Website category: sports
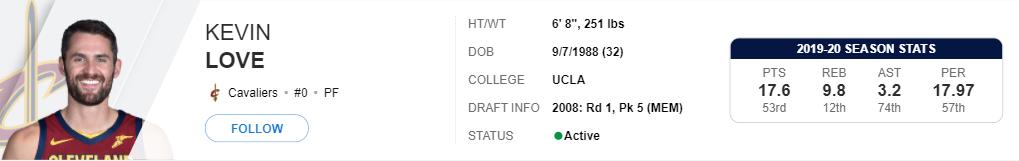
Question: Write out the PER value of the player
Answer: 17.97

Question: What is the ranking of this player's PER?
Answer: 57th

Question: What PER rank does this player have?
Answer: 57th

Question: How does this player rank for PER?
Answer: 57th

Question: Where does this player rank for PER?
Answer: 57th

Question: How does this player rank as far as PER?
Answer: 57th

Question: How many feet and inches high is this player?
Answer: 6' 8"

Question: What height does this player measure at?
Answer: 6' 8"

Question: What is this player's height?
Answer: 6' 8"

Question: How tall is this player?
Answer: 6' 8"

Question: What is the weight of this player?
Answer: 251 lbs

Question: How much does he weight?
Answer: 251 lbs

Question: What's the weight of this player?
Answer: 251 lbs

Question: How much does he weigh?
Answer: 251 lbs

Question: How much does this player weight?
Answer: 251 lbs